Question: I have a top-level window with a region defined (created with 'SetWindowRgn()'), and I have a child element that is moved (with 'SetWindowPos()') such that some of its pixels then overlap the clipped portion of the parent's window region.
Those pixels become filled with fully opaque, fully white pixels, instead of remaining fully transparent (since it's outside its parent's region). It isn't that the child window is being drawn when it shouldn't, as the offending pixels are white regardless of what the child window looks like.
Below, the small orange child window has been moved around a bit along the edge of the parent. This only happens along the edges that have a transparent window region (so the white pixels are always constrained within the maximum rectangle of the parent window).

Things correct themselves if the parent window is hidden and then shown (just invalidating and forcing a redraw does not clear the white pixels).
This has been observed on both Vista and 7. This behavior goes away if I disable the Desktop Window Manager (DWM). In one case, it also went away after updating graphics drivers. Perhaps it's related to this issue?: <URL>. I was originally going to just file this away as a rare bug, but it's cropped up enough to warrant a lot more scrutiny.
Has anyone else run up against this before? Any insights into how DWM and window regions interact?
Also, I'm aware I can disable DWM per-application, but that disables it for everything while the app is running, in addition to causing the screen to blip on startup and shutdown, and that's really not a much better problem.
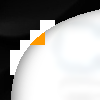
Answer: I hate to answer my own question again, but I've found a work-around. I found that setting the window's region again clears any of the stray white pixels without causing any ugly redrawing or flashing anywhere else. This works even if the region I am setting is the same as the existing region, so something as simple as this works:
'''
HRGN hRgn = CreateRectRgn(0,0,0,0);
GetWindowRgn( hWnd, hRgn );
SetWindowRgn( hWnd, hRgn, true );
DeleteObject( hRgn );
'''
As an added bonus (or rather as another bizarre aspect of this problem), if I call this shortly before moving the window, then none of the white pixels show up, but to just cover my bases I have it perform this step both before and after animating the translation of any windows.
It may be possible that the issue then lies with some state I'm putting the window into after its creation, which gets cleared by re-setting the region. It'd be nice to know the root cause, but as this feels like I'm working around a driver bug, perhaps I'll just never know what's the root cause.